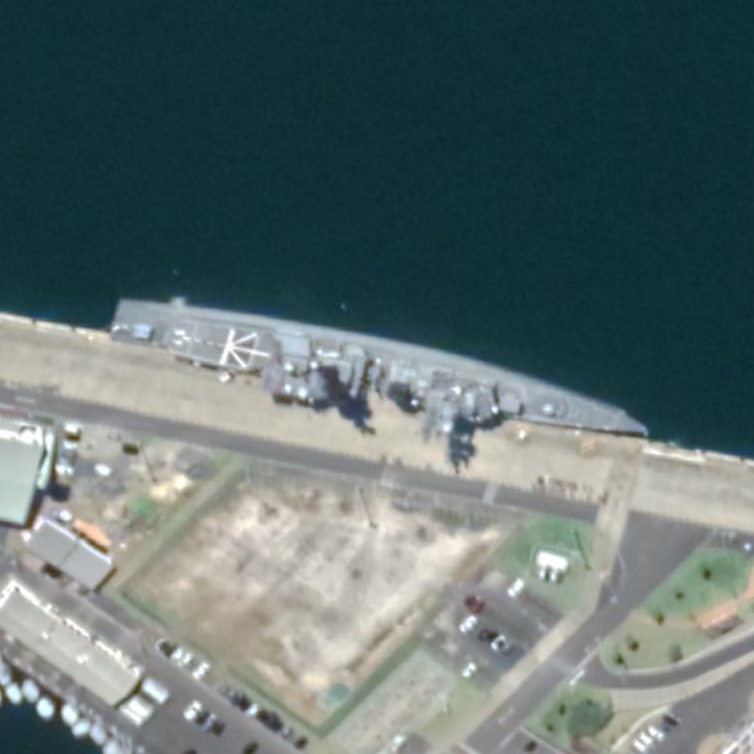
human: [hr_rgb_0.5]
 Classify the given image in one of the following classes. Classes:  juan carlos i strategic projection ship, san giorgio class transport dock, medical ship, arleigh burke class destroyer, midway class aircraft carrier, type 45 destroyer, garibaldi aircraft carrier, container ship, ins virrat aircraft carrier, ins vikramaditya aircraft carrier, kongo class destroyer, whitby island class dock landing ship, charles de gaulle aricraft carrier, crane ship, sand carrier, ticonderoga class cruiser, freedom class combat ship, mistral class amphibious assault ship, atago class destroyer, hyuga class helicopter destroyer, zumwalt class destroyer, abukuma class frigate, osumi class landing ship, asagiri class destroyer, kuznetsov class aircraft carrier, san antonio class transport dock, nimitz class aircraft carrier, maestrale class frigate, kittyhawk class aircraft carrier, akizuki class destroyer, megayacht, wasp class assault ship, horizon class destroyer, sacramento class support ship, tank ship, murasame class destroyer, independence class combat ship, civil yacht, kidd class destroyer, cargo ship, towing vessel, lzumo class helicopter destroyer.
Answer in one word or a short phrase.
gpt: Asagiri class destroyer